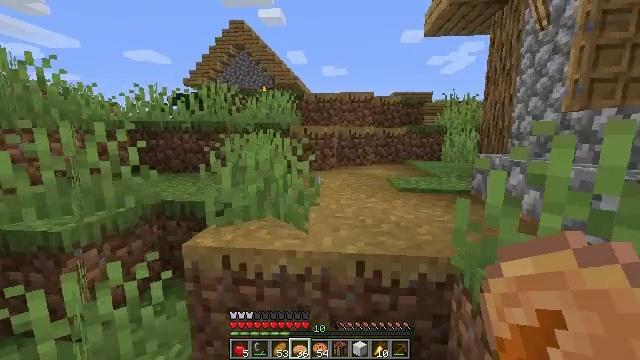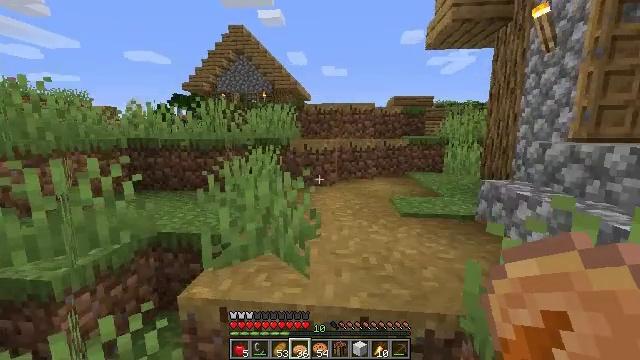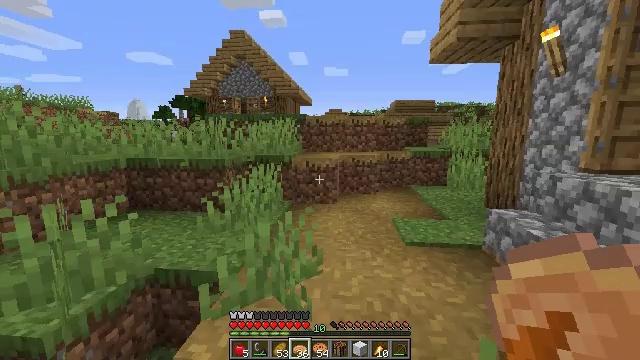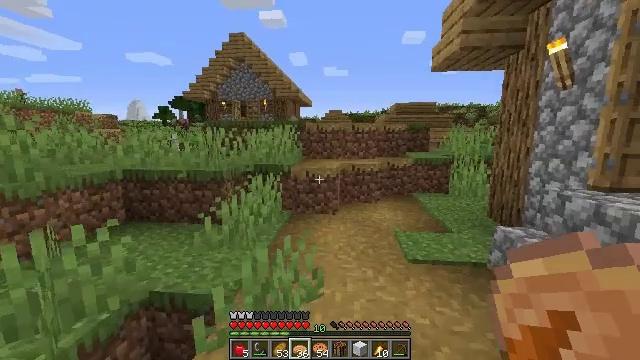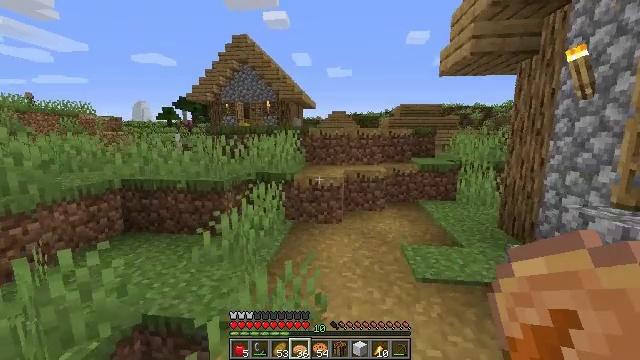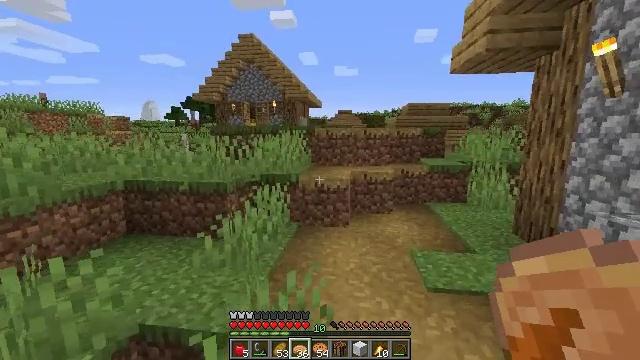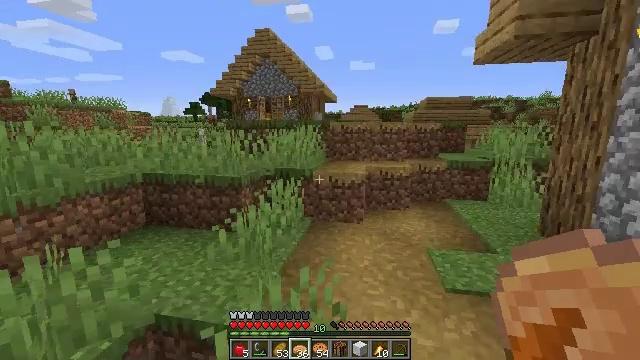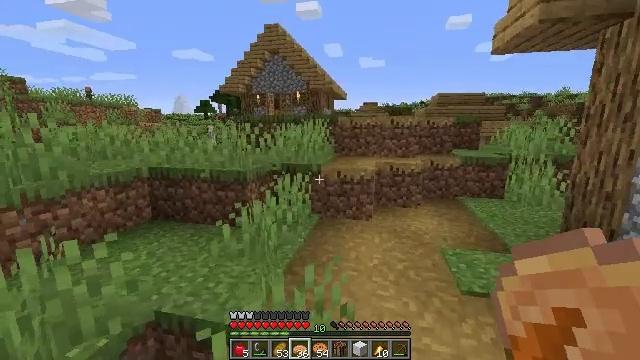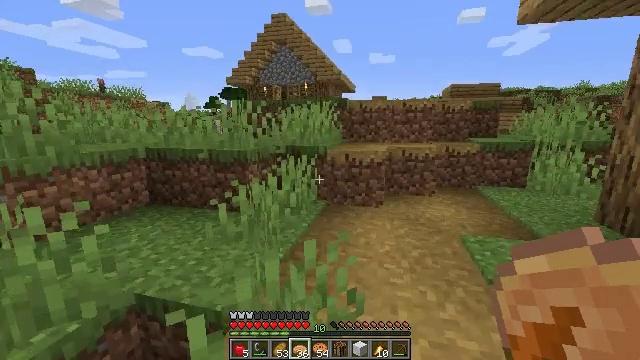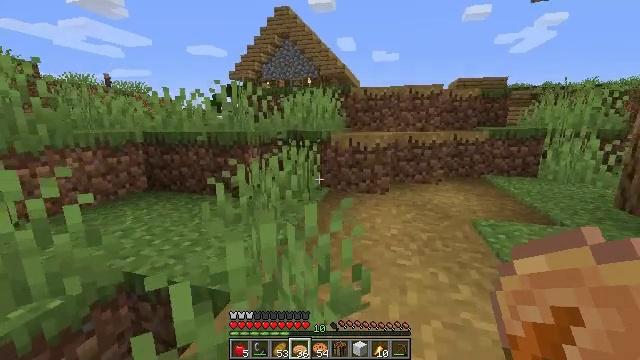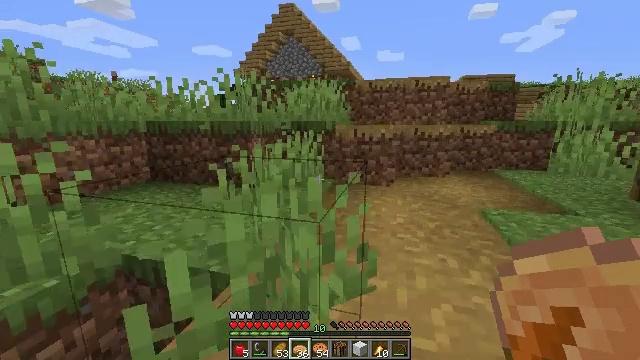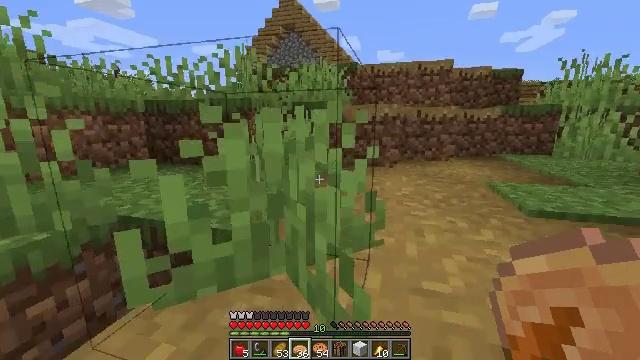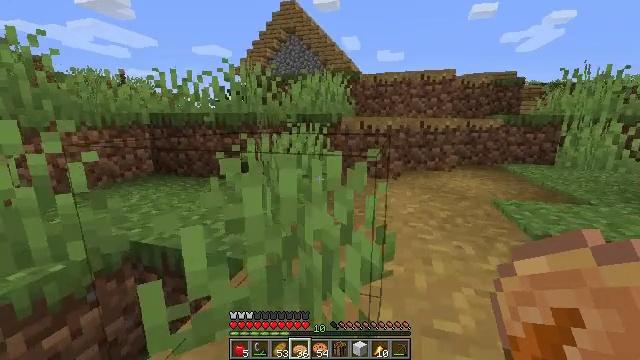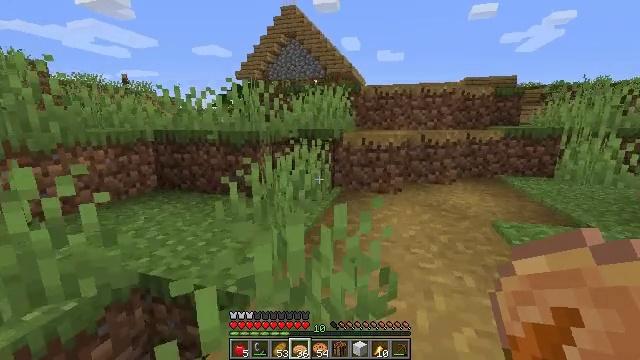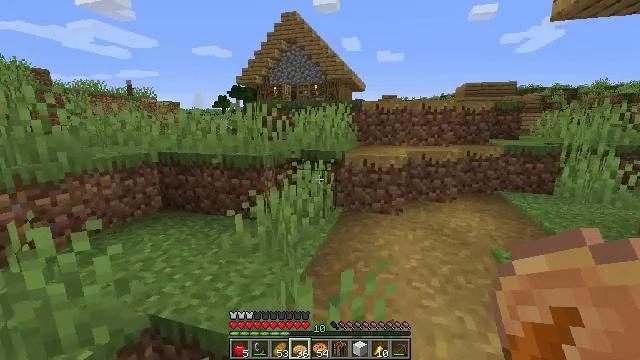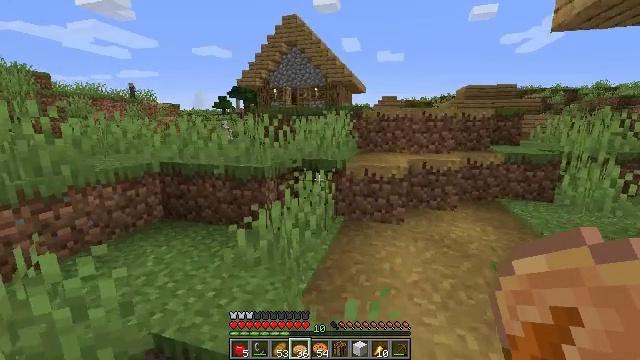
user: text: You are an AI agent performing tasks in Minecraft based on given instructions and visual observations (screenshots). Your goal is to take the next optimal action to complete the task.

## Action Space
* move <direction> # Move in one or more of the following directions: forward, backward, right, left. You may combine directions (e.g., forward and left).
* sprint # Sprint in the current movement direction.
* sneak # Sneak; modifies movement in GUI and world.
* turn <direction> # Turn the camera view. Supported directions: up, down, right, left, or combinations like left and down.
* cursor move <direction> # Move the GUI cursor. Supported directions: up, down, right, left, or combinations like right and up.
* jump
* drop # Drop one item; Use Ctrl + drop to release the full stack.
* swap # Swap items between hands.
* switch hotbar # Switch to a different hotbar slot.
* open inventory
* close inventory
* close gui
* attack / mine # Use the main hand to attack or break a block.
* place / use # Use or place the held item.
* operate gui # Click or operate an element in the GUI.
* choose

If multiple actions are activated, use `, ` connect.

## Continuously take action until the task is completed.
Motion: motion action
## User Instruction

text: Prepare materials and make redstone.
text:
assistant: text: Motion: move forward, jump
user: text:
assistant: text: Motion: move forward, jump
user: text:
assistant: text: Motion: move forward, jump
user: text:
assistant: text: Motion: move forward, jump
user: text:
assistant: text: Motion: move forward, turn left, jump
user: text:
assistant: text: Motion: move forward, turn left and down
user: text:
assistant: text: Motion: move forward, turn left
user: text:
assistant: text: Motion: move forward, turn left
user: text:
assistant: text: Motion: move forward
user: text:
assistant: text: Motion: move forward, jump
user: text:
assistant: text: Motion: move forward, jump
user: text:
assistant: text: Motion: move forward, jump
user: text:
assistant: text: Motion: move forward, jump
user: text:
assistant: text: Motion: move forward, jump
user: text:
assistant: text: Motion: move forward, jump
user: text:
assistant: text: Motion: no_op
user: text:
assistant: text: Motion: no_op
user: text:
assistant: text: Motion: no_op
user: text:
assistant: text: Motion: no_op
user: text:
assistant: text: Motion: no_op
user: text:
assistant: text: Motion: no_op
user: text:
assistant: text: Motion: no_op
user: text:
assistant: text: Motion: no_op
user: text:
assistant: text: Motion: move forward
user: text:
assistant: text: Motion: move forward
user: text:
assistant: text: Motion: no_op
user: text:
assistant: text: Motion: no_op
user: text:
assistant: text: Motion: move forward
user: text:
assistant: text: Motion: move forward
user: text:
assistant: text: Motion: move forward, turn left